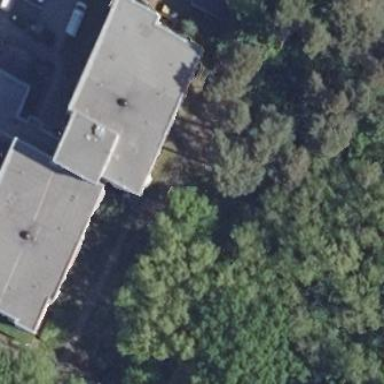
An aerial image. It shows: Residential building.